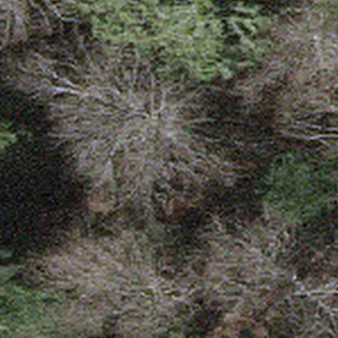
Label: other